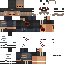
A female skeleton skin with dark skin, wearing brown helmet dressed in a black hoodie and brown pants, featuring a closed mouth.